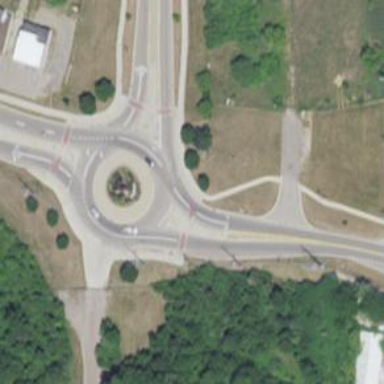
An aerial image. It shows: Secondary road leading to roundabout.